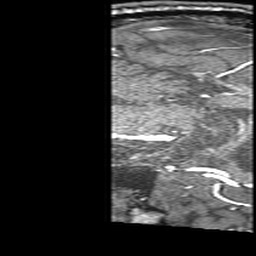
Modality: angio
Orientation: sagittal
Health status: ill
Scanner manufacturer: siemens
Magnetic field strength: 3 T
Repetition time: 0.021 s
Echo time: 0.00343 s